Question: I am a beginner in Android development. I would like to know whether it is possible to scale the emulator to the real size of the screen of your cellphone. If yes, how? For example, Google Nexus 5 has screen size of 5 inches, similarly, I would also like to have the screen size of my emulator to be 5 inches, so that, the App may look exactly similar in the Emulator, as it would look in the real cellphone.
I understand that the question might be very basic, but, I have just started learning Android development. I look forward to hear from you guys, thank you.
EDIT:

As you can see in the picture above, I would like to confirm if I check "Scale display to real size" check box, I automatically get an scale of 0.52. Does this scale automatically convert the emulator to the real screen size of the cellphone?
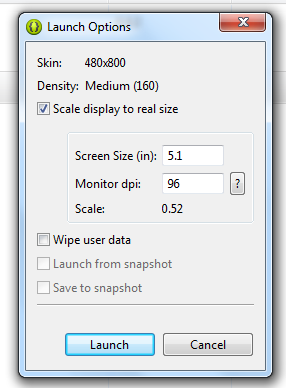
Answer: Checking the "Scale display real size" should scale the emulator display into the real device display size. Additionally you can set a manual scale size by,
> Right click your project -> Run Configuration -> select target -> in
additional emulator command line option text box, type '-scale 0.75' or any preferable size